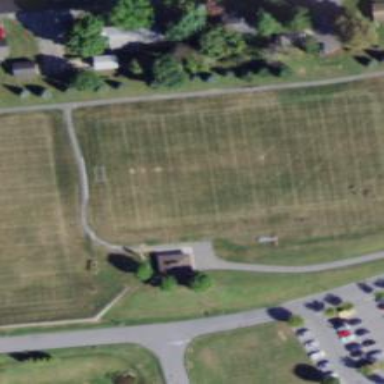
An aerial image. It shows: Soccer pitch for leisureland activities.